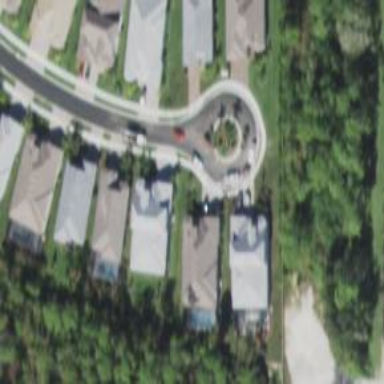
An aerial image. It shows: Turning loop on the road.